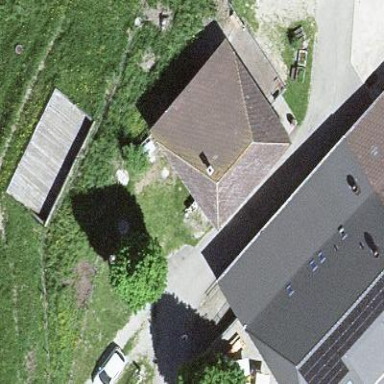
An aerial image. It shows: Farm auxiliary building.